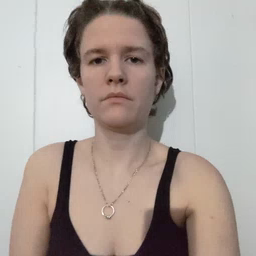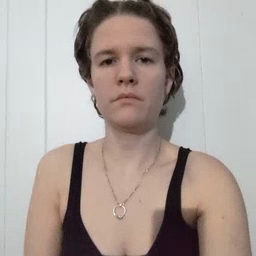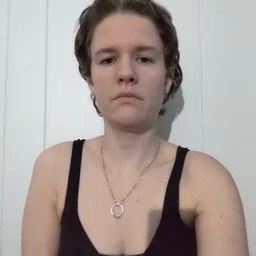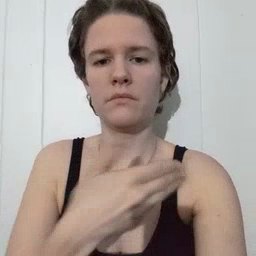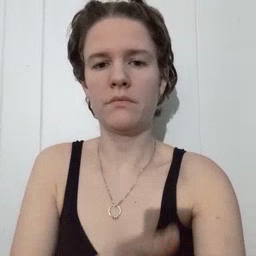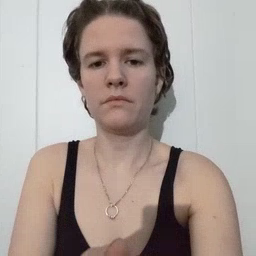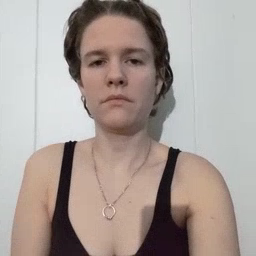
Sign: arm